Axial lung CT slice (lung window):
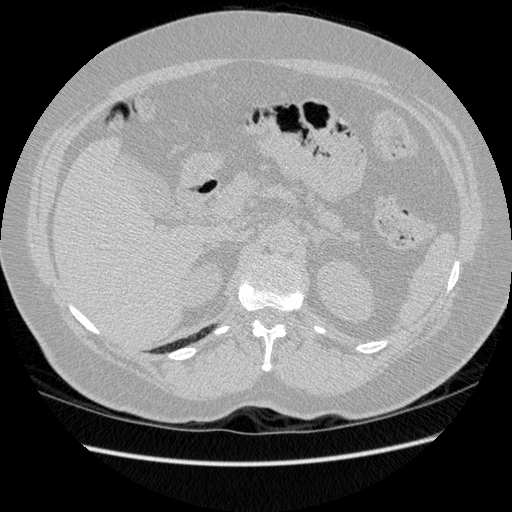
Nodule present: no